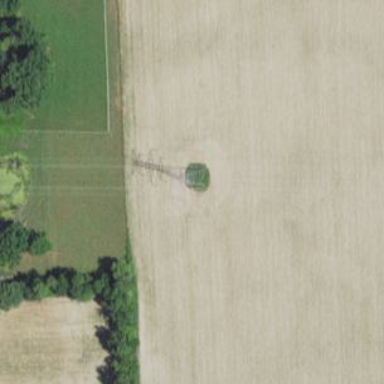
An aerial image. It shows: Power tower.